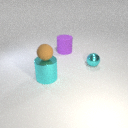
large cyan metal cylinder below small brown rubber sphere